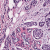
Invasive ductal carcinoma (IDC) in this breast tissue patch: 1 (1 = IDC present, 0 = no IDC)